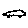
Label: car